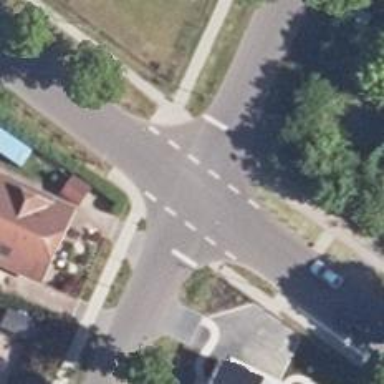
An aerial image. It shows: Tertiary road with asphalt surface and sidewalk on the left side.